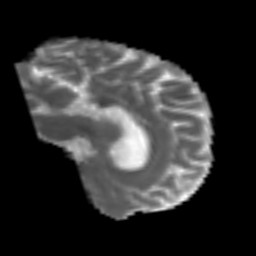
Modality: MD
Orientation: sagittal
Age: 54
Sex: male
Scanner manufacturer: siemens
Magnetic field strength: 3 T
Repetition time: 4.4 s
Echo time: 0.1 s